Field crop: tomato
Growth stage: 1
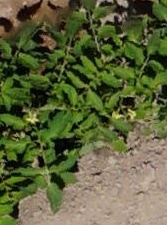
Species: tomato